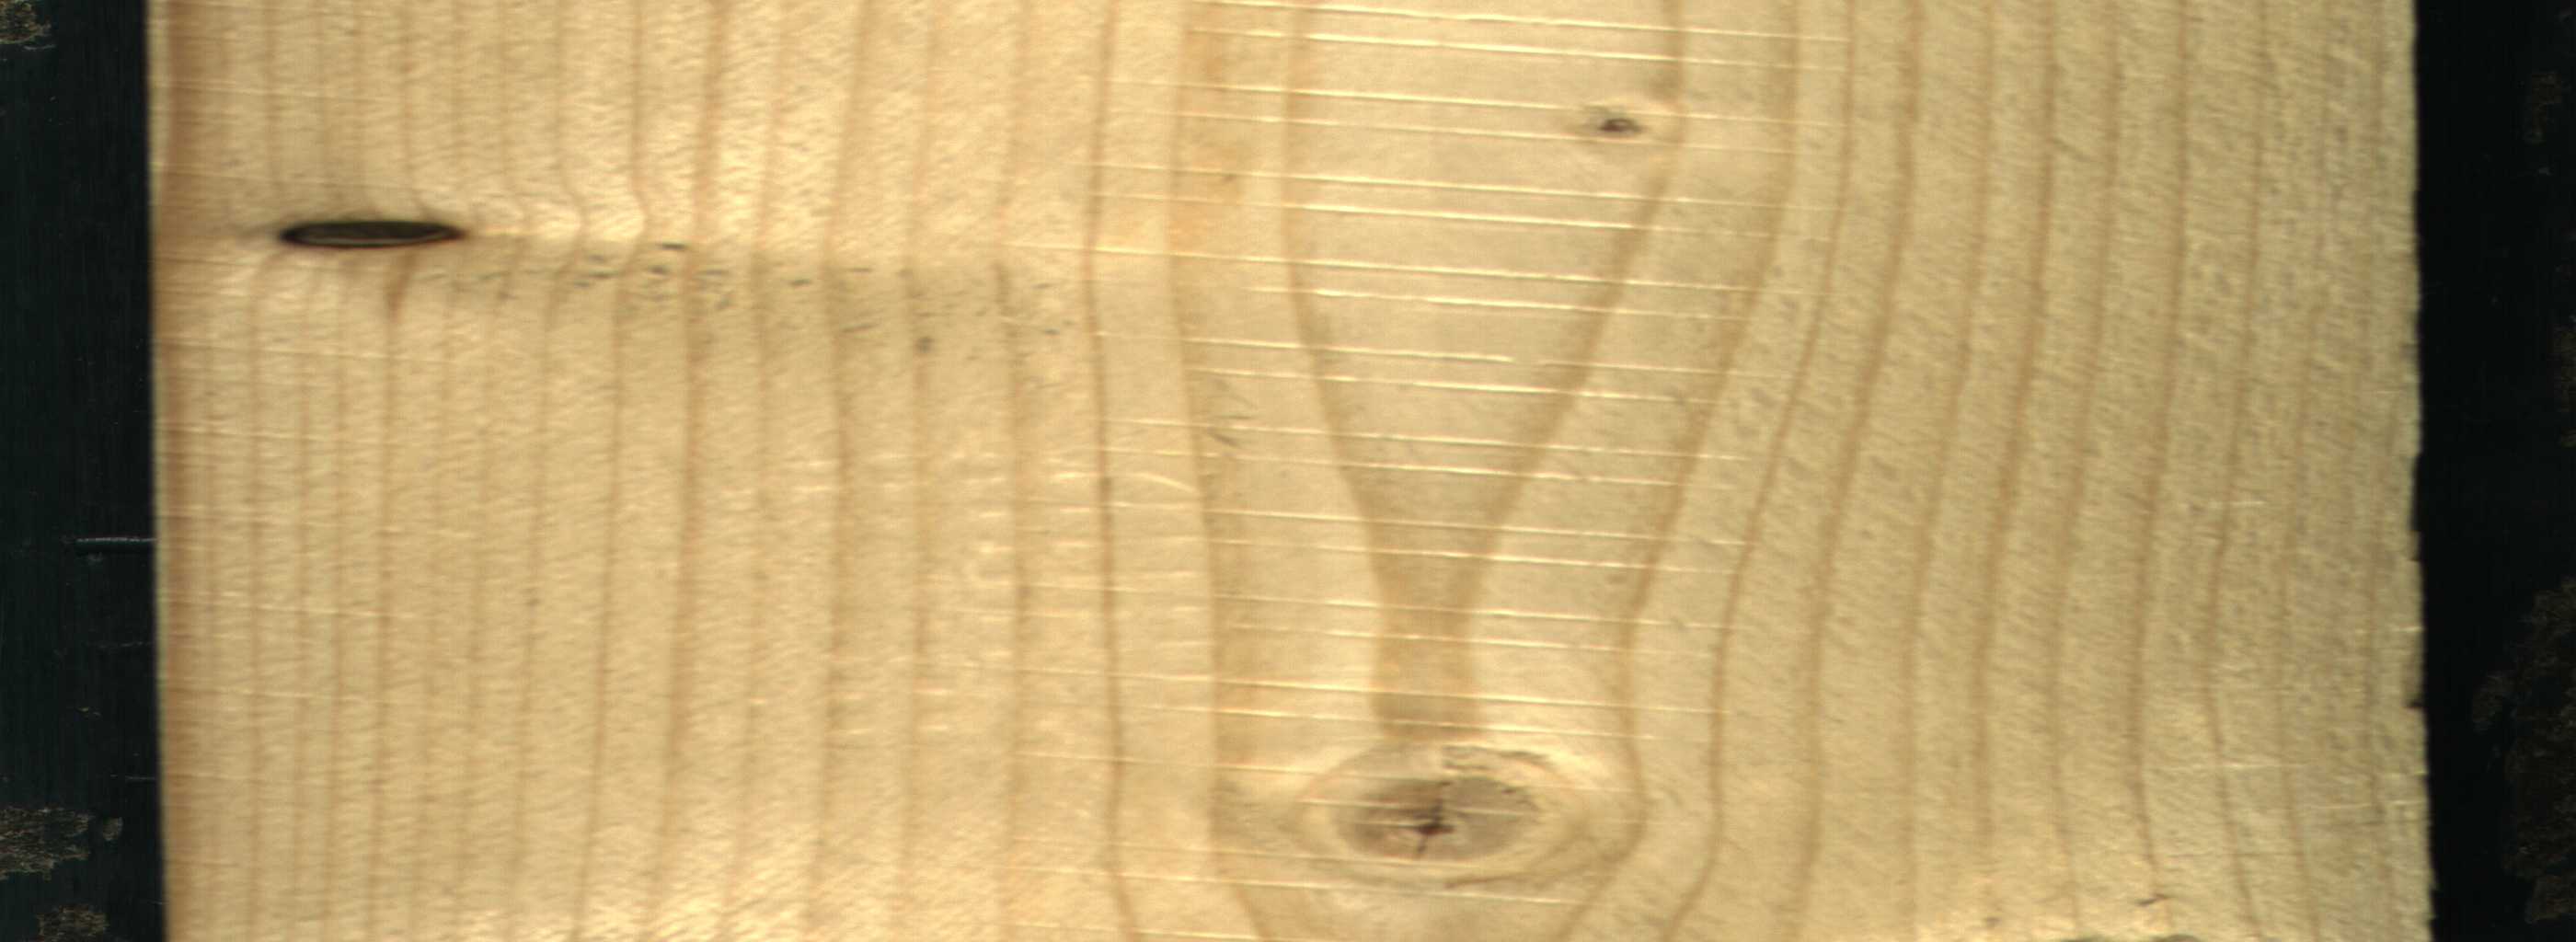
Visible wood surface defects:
knot_with_crack
Dead_Knot
Live_Knot